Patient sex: M
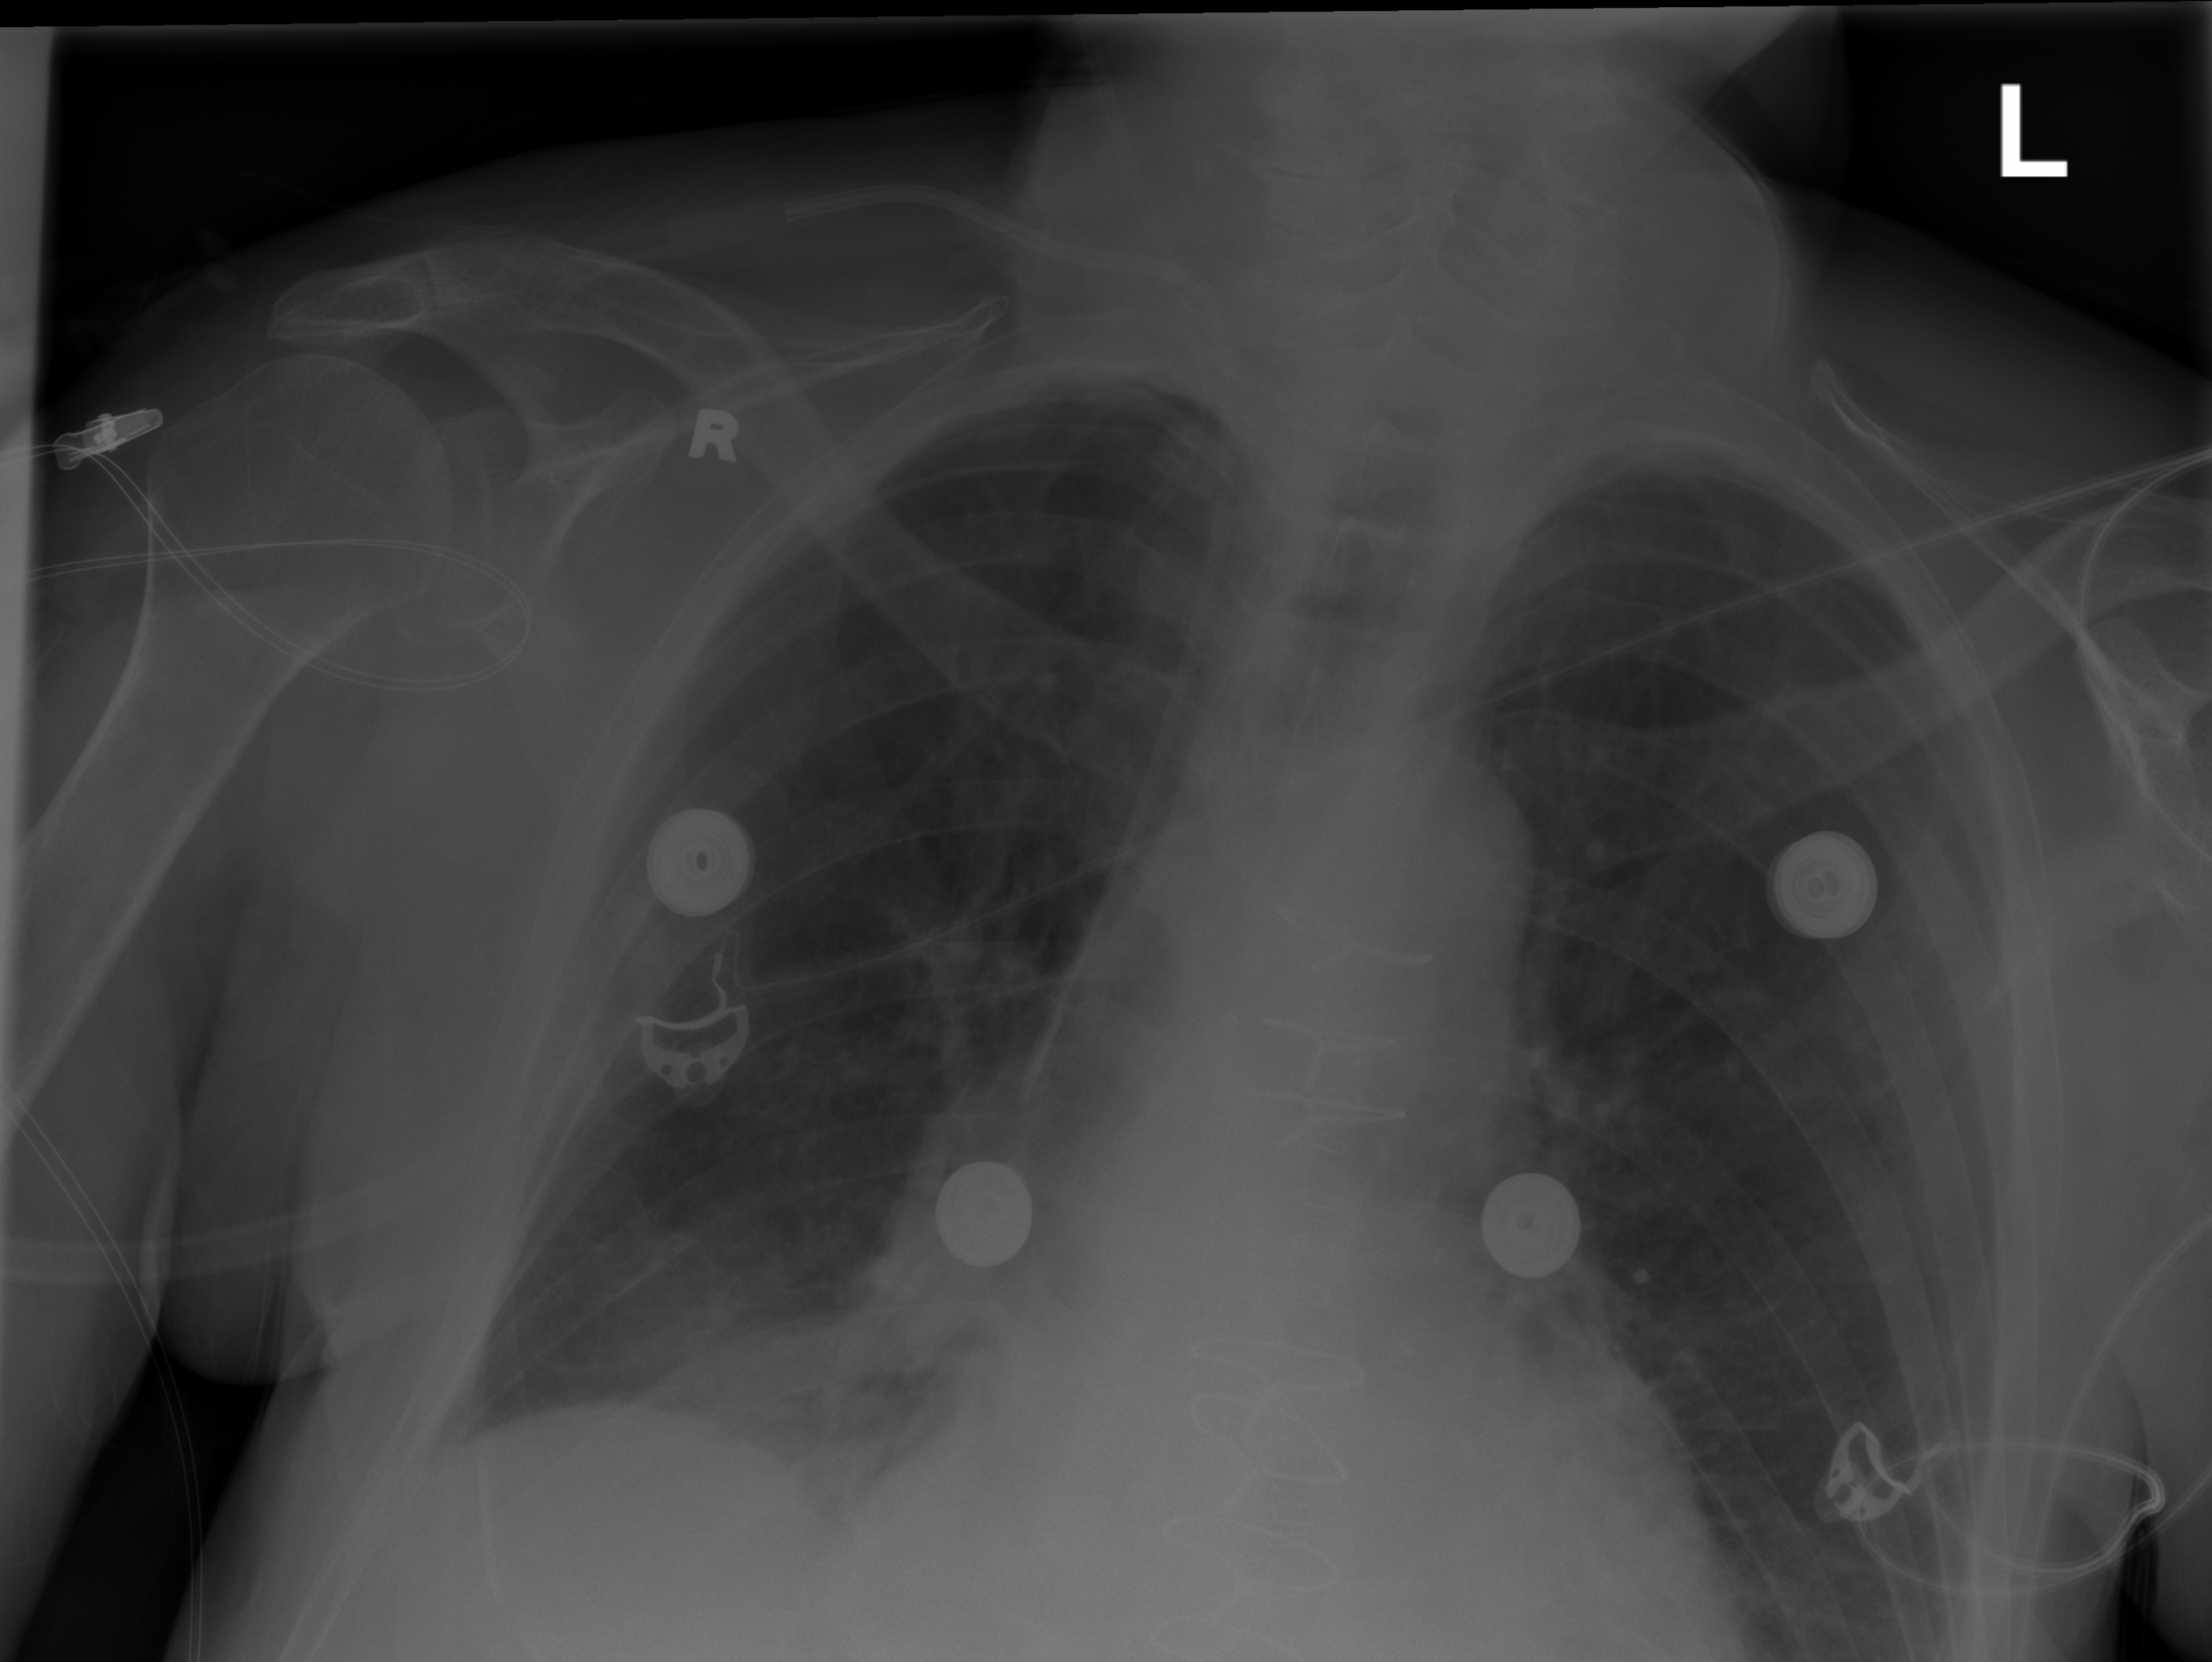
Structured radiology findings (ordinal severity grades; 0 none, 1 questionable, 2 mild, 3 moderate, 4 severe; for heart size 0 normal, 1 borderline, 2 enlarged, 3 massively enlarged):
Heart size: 0
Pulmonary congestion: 0
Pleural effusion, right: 0
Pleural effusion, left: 0
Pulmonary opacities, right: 2
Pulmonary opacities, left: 0
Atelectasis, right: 2
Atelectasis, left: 0